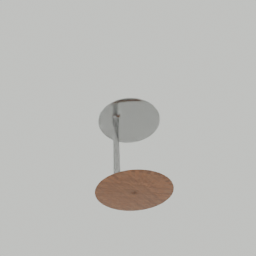
Label: furniture